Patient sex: M
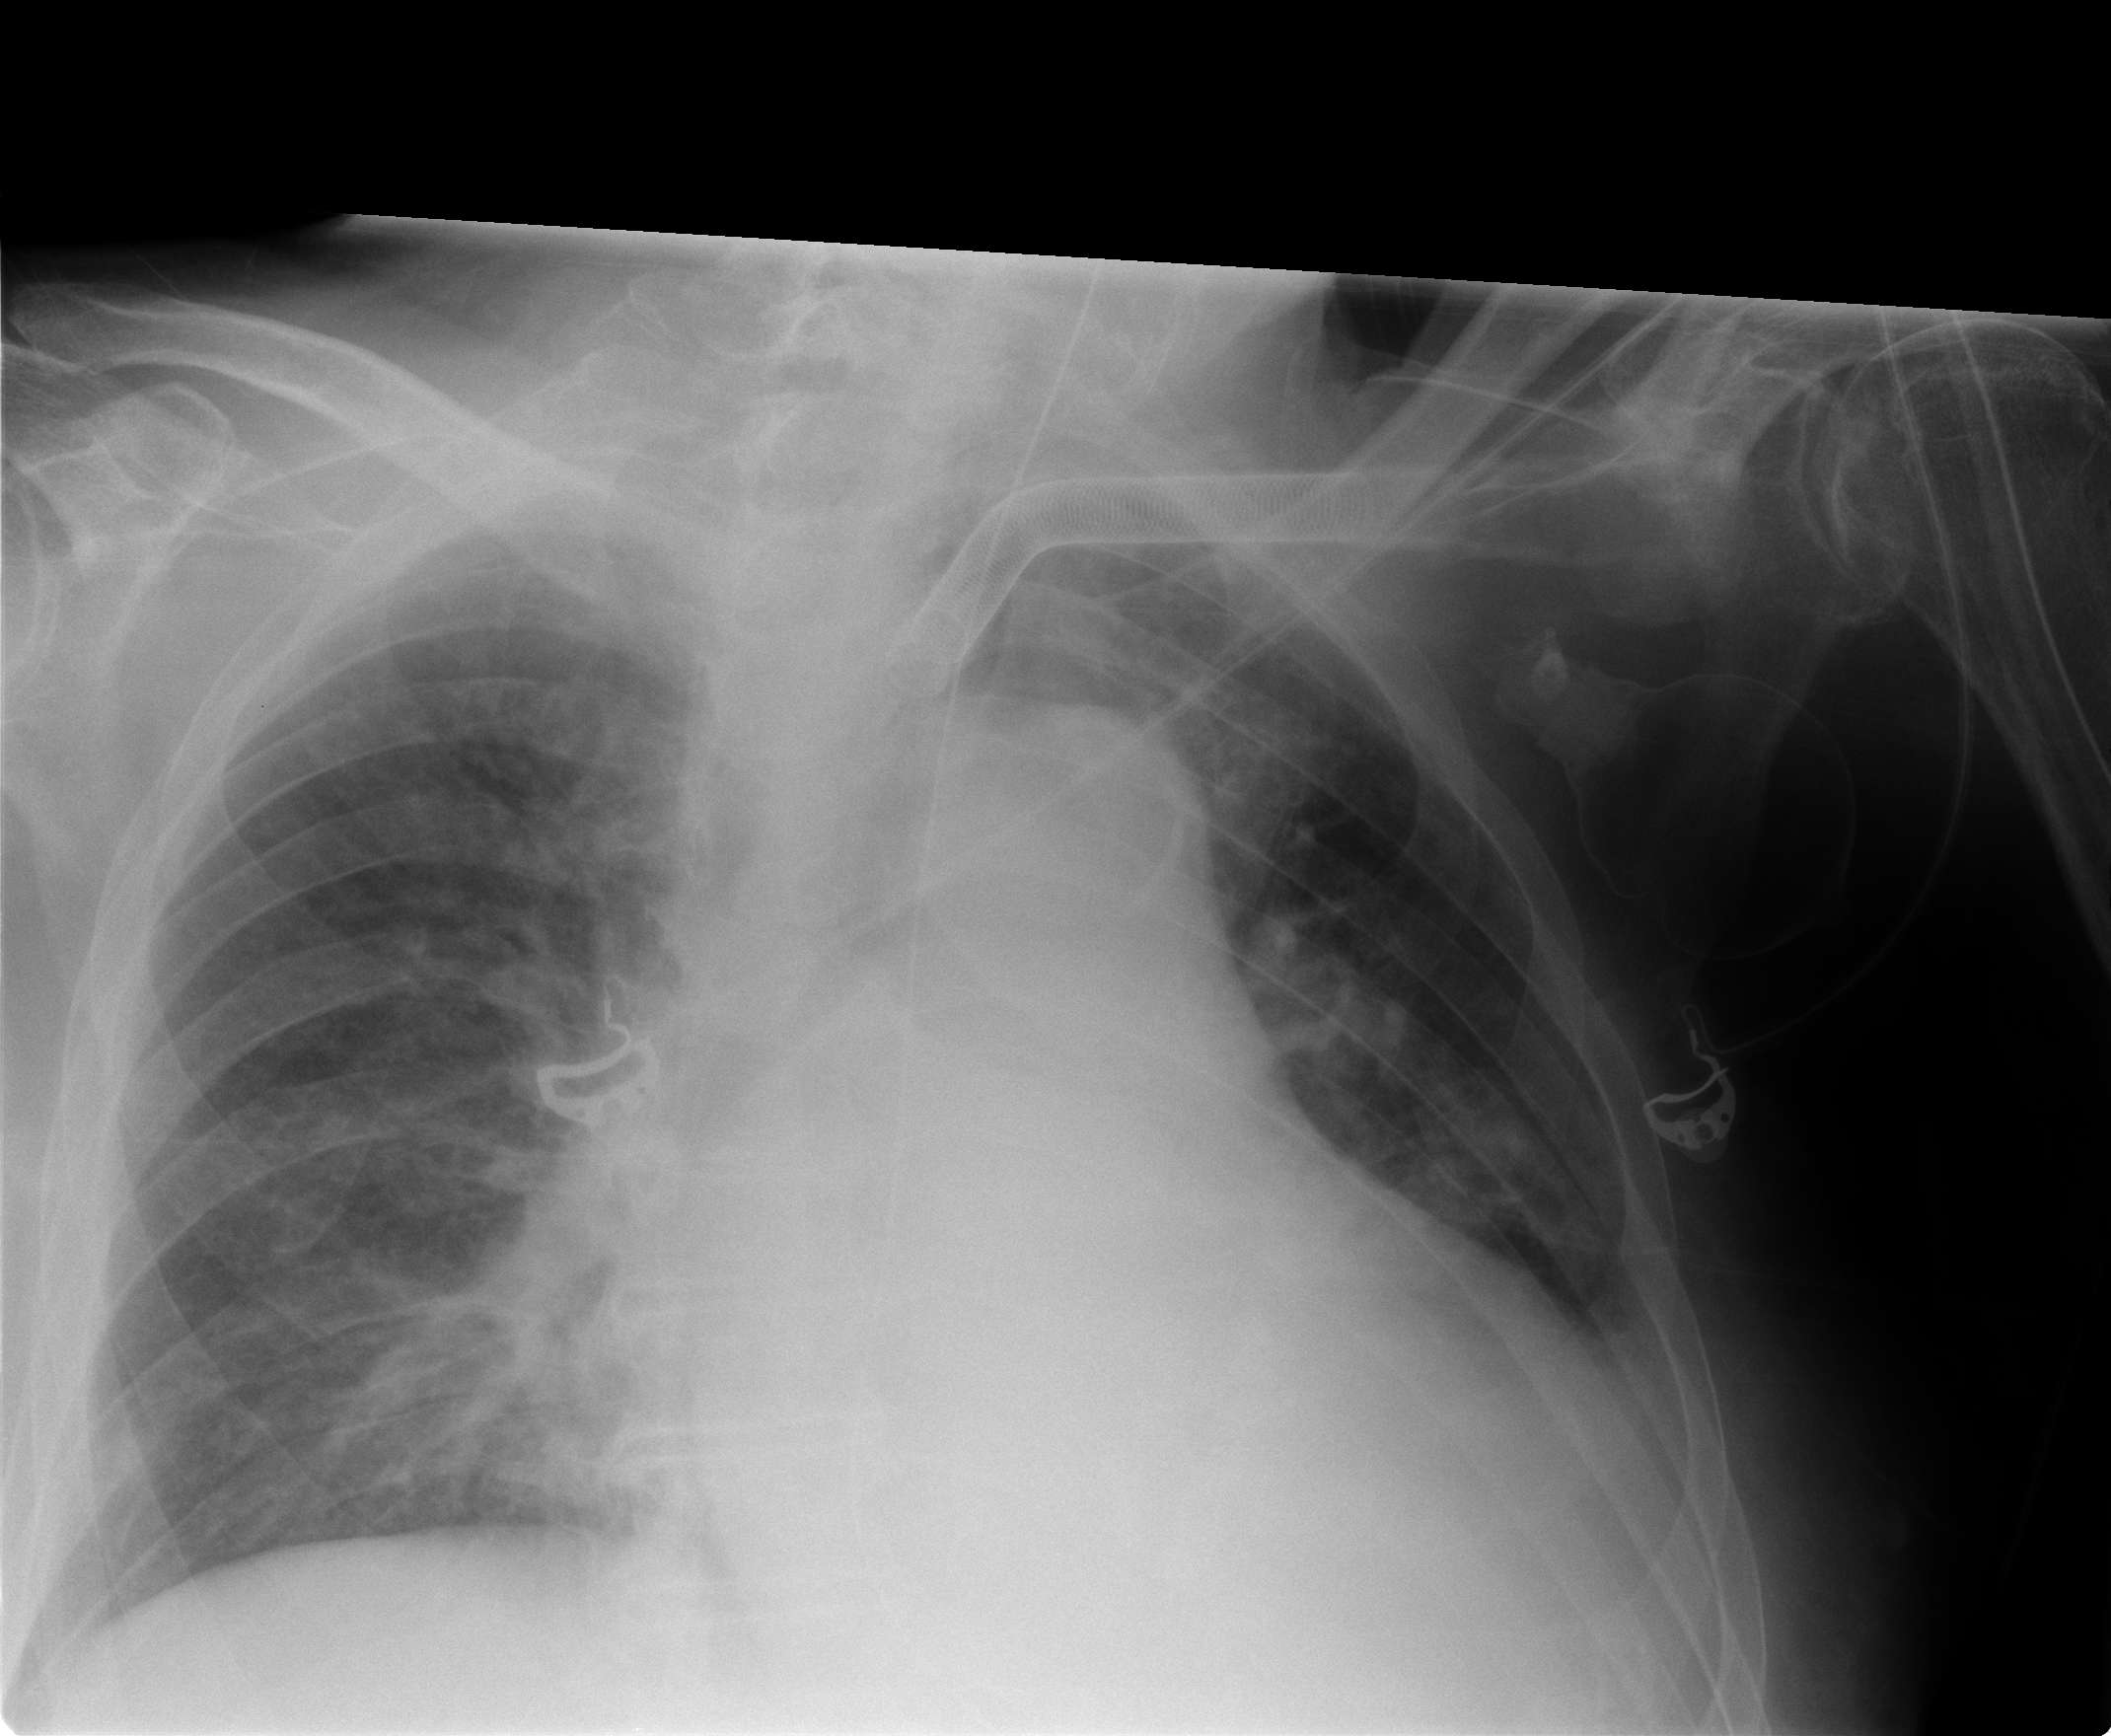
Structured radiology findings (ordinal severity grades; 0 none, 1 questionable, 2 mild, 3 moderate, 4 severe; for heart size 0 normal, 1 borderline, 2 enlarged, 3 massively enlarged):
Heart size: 2
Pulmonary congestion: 2
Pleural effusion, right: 0
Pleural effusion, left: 0
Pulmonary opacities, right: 0
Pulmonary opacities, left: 0
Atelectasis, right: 0
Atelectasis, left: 1